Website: macys
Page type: gifting
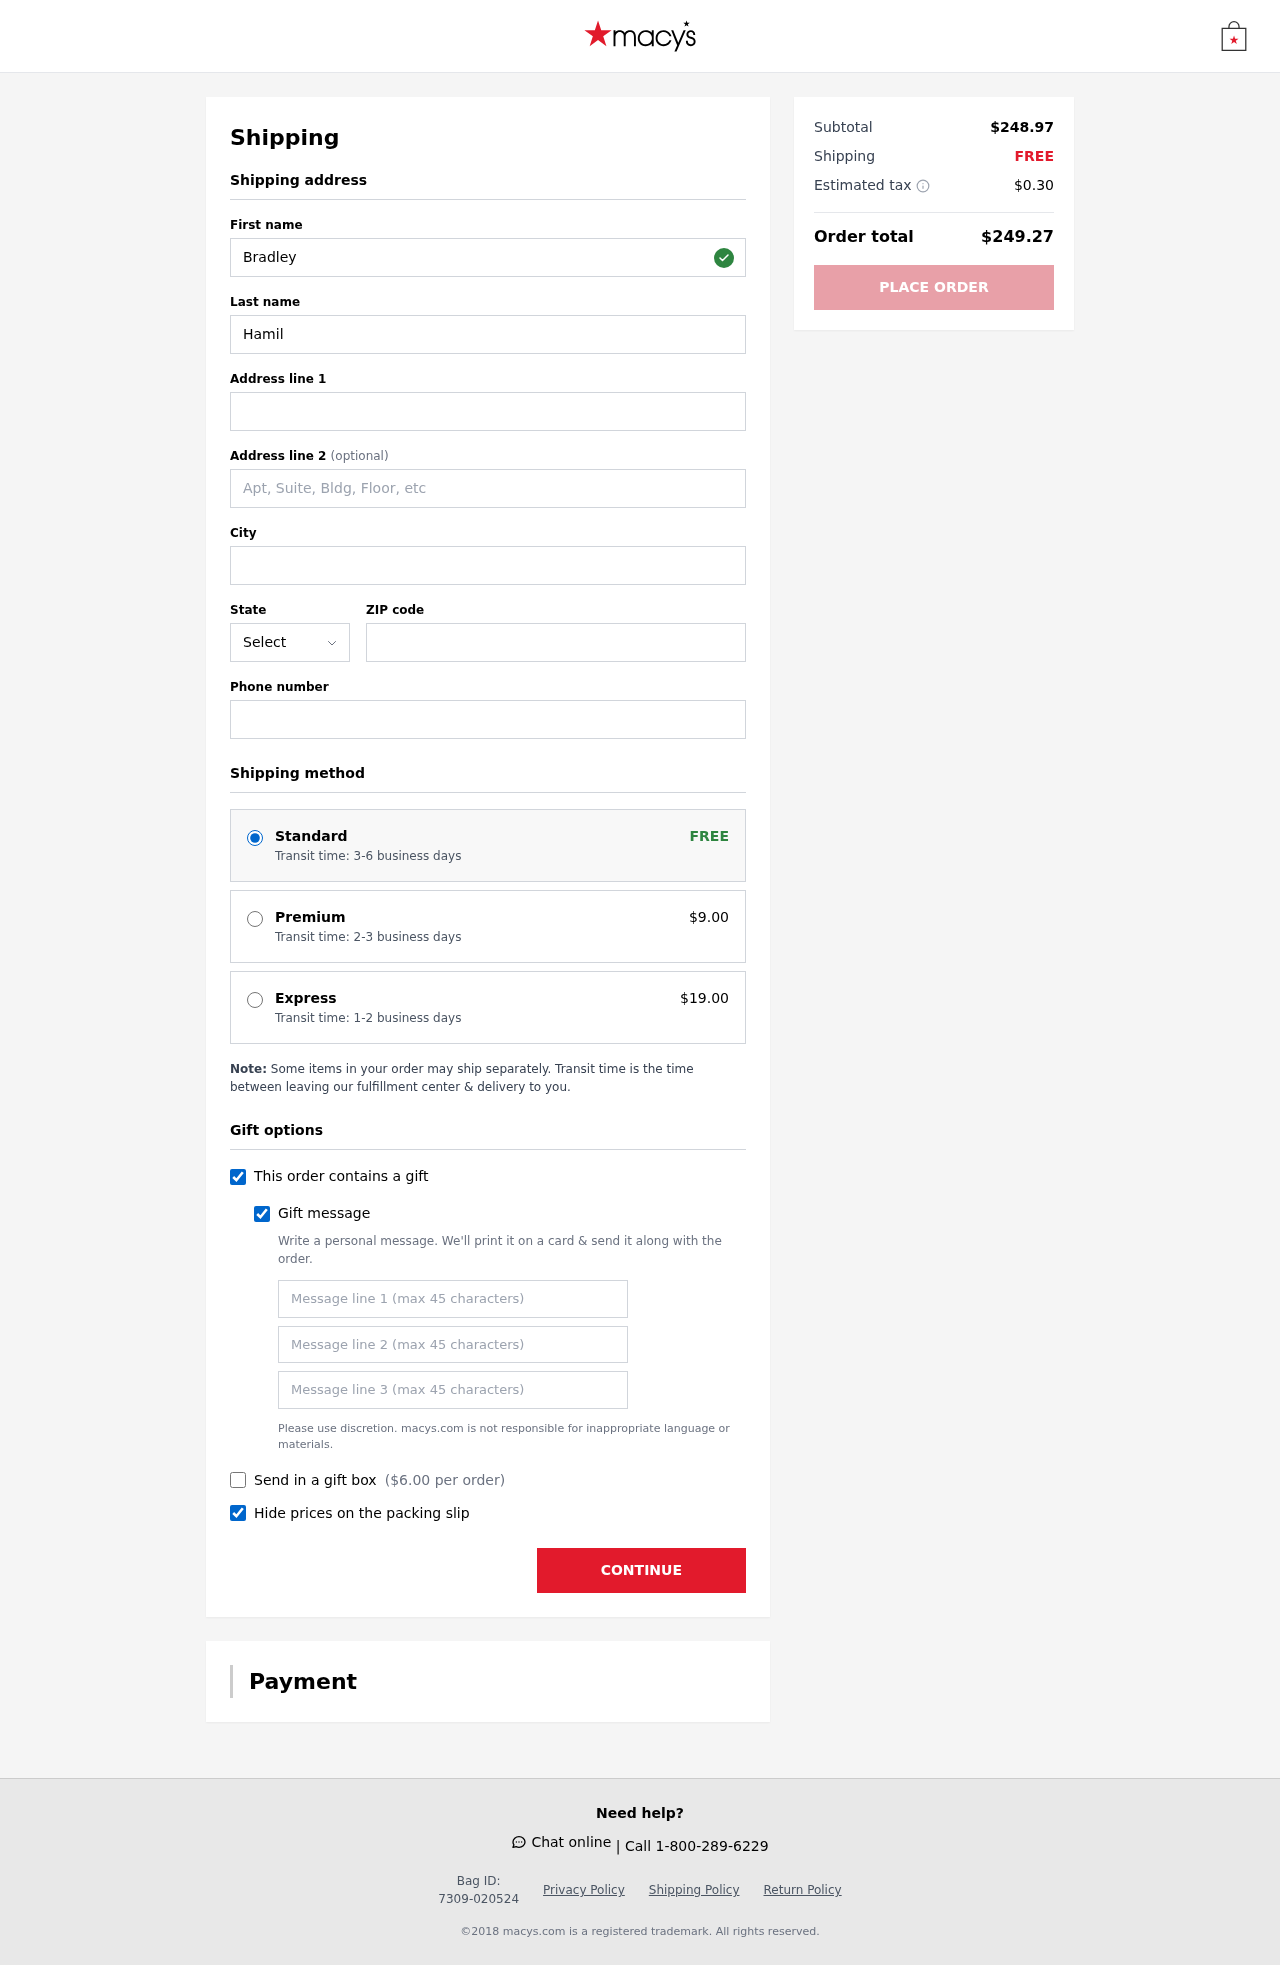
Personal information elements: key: PII_STATE_ABBR
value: VA
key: PII_FIRSTNAME
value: Bradley
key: PII_LASTNAME
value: Hamilton
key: PII_STREET
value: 9142 Weaver Terrace
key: PII_STREET2
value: Suite 876
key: PII_CITY
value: West Peterfurt
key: PII_POSTCODE
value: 80505
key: PII_PHONE
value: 3376869619
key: PII_GIFT_MESSAGE
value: Happy early birthday, Lisa! I spotted these booties and immediately thought of you—perfect for all your fall adventures! Hope they add a little extra sparkle to your special day.  Bradley
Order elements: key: ORDER_SHIPPING_STANDARD
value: Transit time: 3-6 business days
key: ORDER_SHIPPING_PREMIUM
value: Transit time: 2-3 business days
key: ORDER_SHIPPING_PREMIUM_PRICE
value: $9.00
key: ORDER_SHIPPING_EXPRESS
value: Transit time: 1-2 business days
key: ORDER_SHIPPING_EXPRESS_PRICE
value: $19.00
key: ORDER_GIFT_BOX_PRICE
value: $6.00
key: ORDER_SUBTOTAL
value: $248.97
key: ORDER_SHIPPING_COST
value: FREE
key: ORDER_TAX
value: $0.30
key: ORDER_TOTAL
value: $249.27